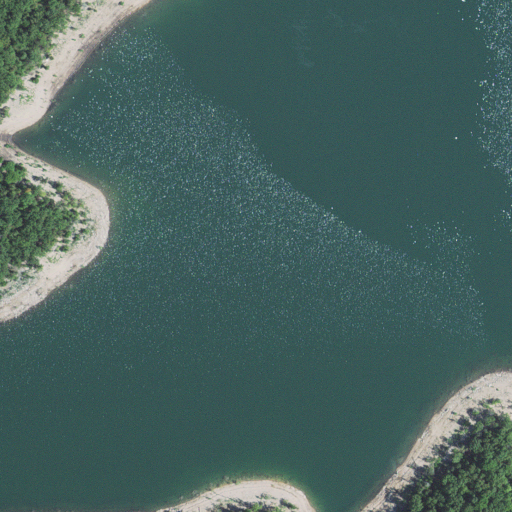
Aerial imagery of valley in Arkansas named Ball Hollow containing open water, deciduous forest, barren land, grassland, open development, medium intensity development, and mixed forest